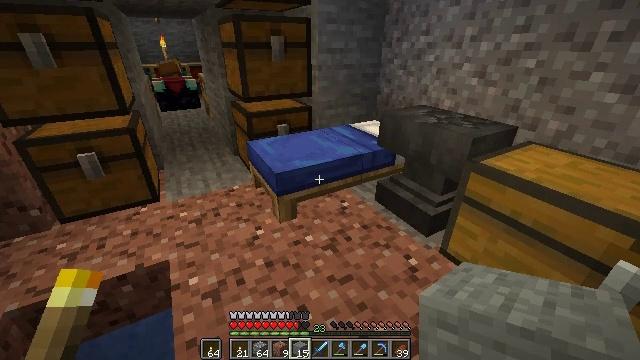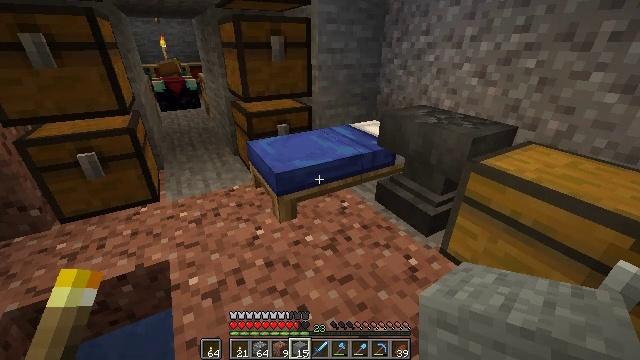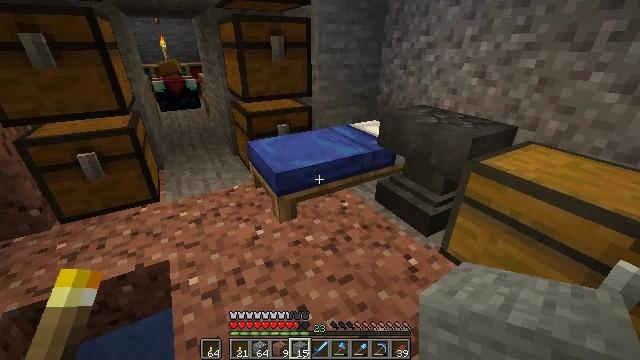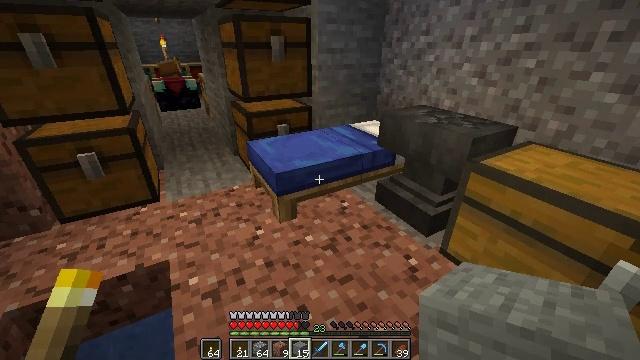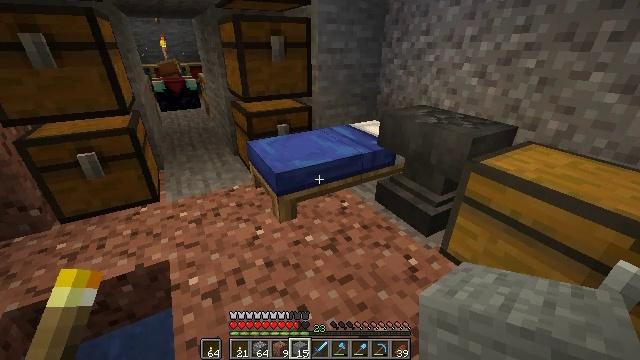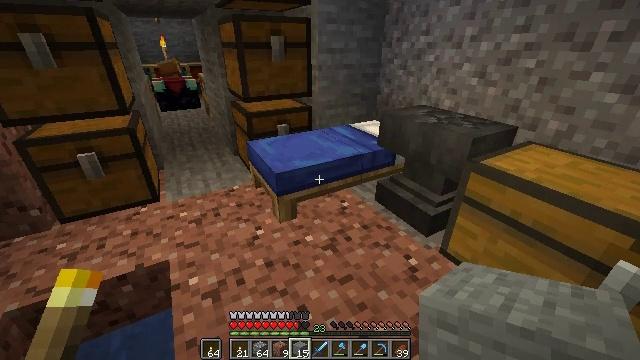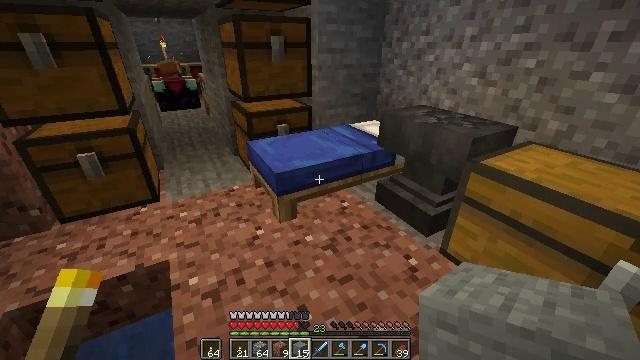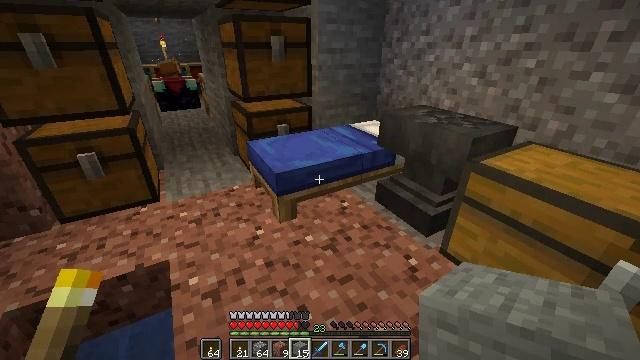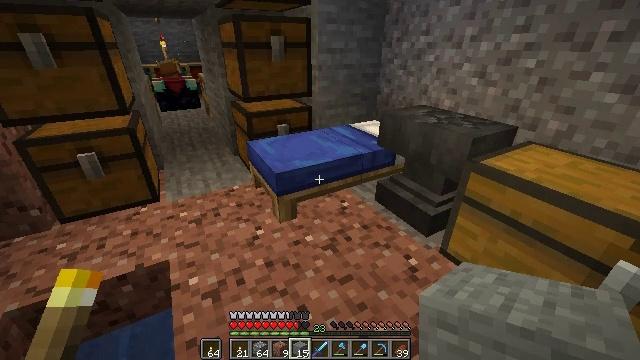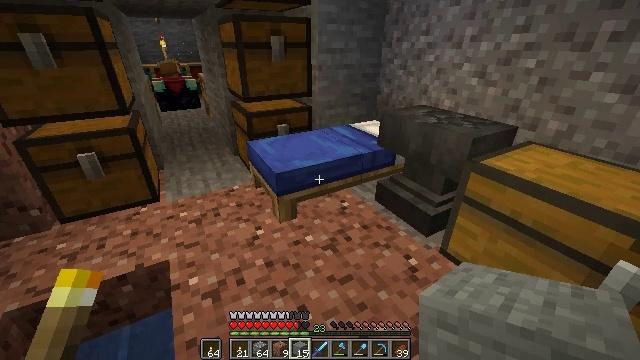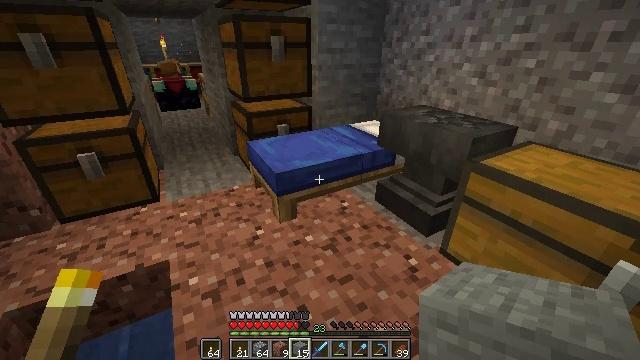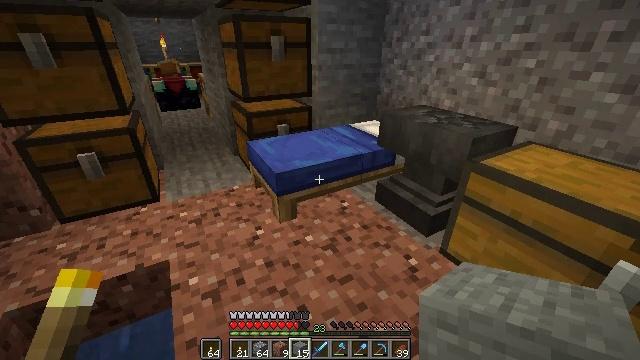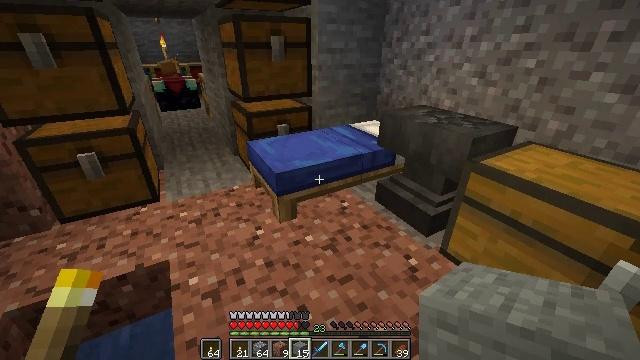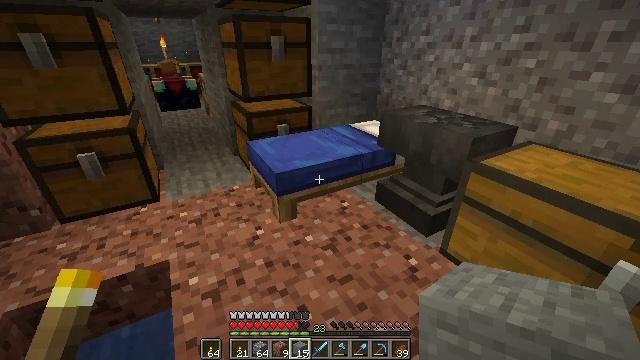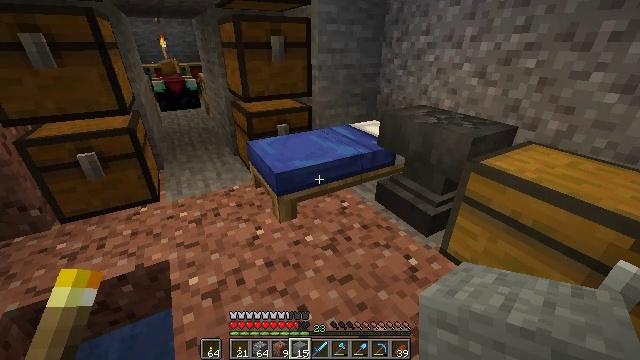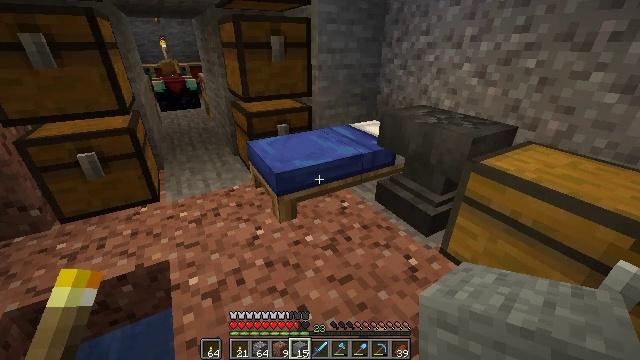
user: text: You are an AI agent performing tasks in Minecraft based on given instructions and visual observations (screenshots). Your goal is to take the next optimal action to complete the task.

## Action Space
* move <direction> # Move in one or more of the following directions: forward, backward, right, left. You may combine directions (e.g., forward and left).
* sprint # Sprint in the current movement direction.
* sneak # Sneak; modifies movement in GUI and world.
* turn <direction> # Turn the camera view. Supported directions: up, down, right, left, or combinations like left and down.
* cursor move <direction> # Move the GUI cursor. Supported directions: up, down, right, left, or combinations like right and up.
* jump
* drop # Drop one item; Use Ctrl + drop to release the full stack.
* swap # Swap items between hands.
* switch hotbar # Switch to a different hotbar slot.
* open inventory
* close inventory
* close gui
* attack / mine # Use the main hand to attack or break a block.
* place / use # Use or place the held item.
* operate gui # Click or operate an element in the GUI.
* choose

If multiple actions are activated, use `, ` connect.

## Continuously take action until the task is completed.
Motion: motion action
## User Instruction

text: Attack the jungle slab to break it.
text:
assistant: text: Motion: no_op
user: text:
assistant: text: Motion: no_op
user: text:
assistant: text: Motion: no_op
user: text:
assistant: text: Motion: no_op
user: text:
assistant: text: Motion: no_op
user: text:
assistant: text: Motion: no_op
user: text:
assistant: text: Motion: no_op
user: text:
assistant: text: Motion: no_op
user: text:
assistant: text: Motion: no_op
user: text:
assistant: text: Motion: no_op
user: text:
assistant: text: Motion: no_op
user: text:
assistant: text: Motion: no_op
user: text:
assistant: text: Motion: no_op
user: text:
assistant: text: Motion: no_op
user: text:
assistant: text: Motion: no_op
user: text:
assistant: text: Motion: no_op
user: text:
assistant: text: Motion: no_op
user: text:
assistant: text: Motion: no_op
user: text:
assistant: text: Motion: no_op
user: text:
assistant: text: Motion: no_op
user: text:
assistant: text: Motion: no_op
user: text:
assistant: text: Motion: no_op
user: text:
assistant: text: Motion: no_op
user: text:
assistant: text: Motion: no_op
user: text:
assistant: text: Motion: no_op
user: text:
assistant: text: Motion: no_op
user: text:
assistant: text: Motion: no_op
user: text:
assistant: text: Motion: no_op
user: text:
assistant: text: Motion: no_op
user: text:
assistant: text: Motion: no_op